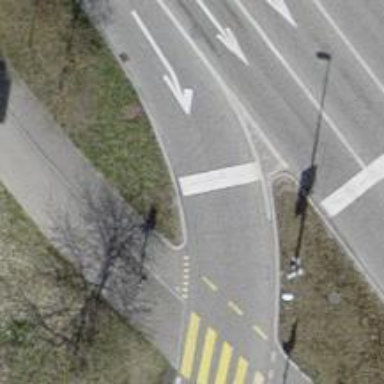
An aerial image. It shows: Road with traffic signals.